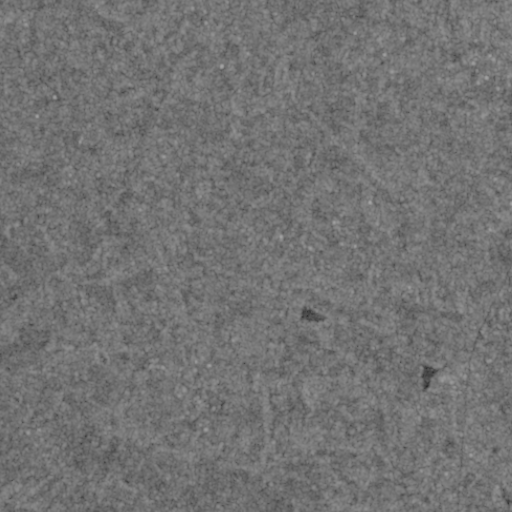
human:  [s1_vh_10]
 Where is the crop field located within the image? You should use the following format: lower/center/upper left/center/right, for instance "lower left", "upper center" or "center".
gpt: The crop field is located in the upper right of the image.
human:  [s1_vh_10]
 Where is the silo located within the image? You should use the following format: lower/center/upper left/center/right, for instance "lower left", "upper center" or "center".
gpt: The silo is located in the lower right of the image.
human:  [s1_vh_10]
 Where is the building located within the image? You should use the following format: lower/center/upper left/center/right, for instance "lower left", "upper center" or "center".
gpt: There is no building in the image.

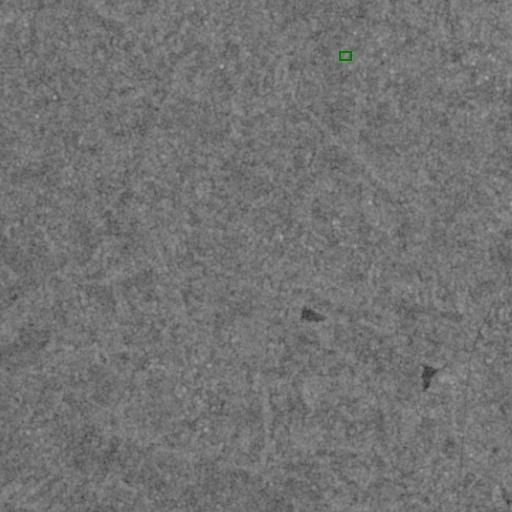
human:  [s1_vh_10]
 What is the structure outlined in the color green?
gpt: The structure outlined in green is a crop field.
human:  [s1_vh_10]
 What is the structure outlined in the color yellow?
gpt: There is no yellow outline.